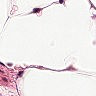
Metastatic tissue present: no